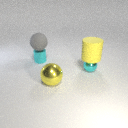
large yellow metal sphere to the right of small cyan metal cylinder